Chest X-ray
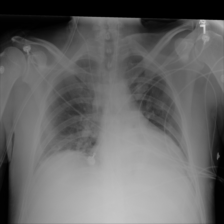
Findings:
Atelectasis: negative
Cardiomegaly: negative
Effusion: negative
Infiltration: negative
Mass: negative
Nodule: negative
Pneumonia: negative
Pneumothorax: negative
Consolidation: negative
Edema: negative
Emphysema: negative
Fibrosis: negative
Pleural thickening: negative
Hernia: negative